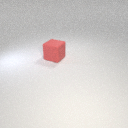
large red rubber cube